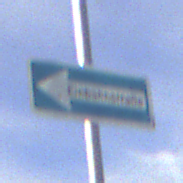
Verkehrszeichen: EinbahnstrasseLinksweisend
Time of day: MorningAfternoon
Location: Outdoor (Suburban)
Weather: PartlyCloudy
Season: NotSpecified
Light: Natural